Question: I have an issue at the moment,
I'm using a set of image blocks for an upload system, as shown below.

When i click on each of the squares who are 'input type="file"' i get the image preview with the <URL> for the preview, using
'''
.css( "background", 'url(' + e.target.result + ')' )
'''
But the image doesn't adjust to the div width and height, and it shows only one portion.
I tried with css map setting '"background-size": "100%"' or even '"background-size": "100px 100px"', but the results remain the same.
Any ideas?
Thanks in advance
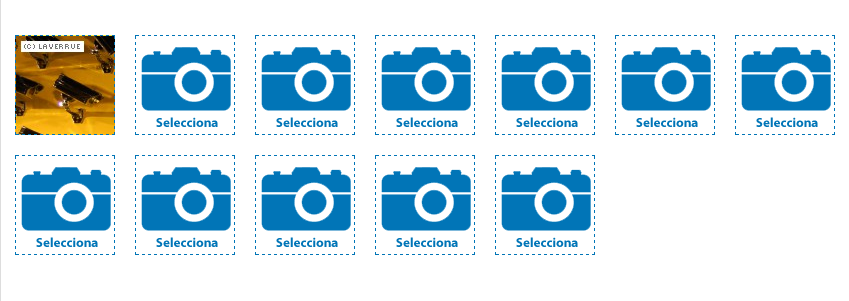
Answer: You can set the 'background-size' css property to 'contain', just like this:
'''
.css( "background-size", 'contain' )
'''
See <URL> for more information.
Note: As commented by Rory McCrossan setting the 'background-size' to 'cover' will also work, that's when you don't mind cropping the image.